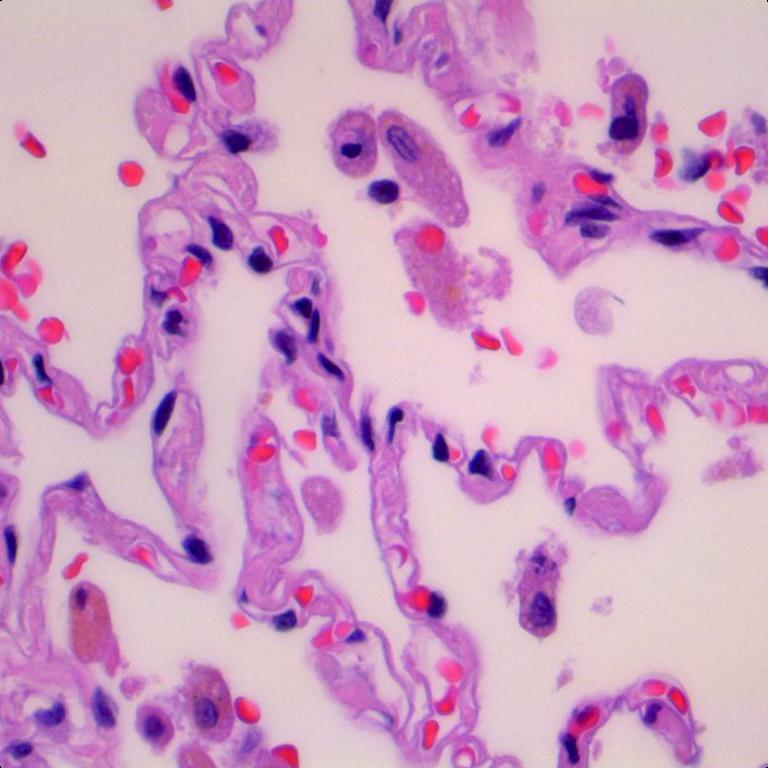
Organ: lung
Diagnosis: benign